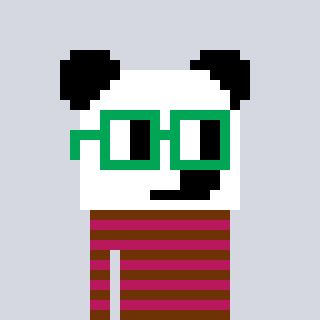
a pixel art character with square green glasses, a panda-shaped head and a darkpink-colored body on a cool background